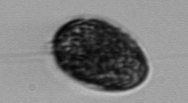
Label: Prorocentrum